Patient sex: M
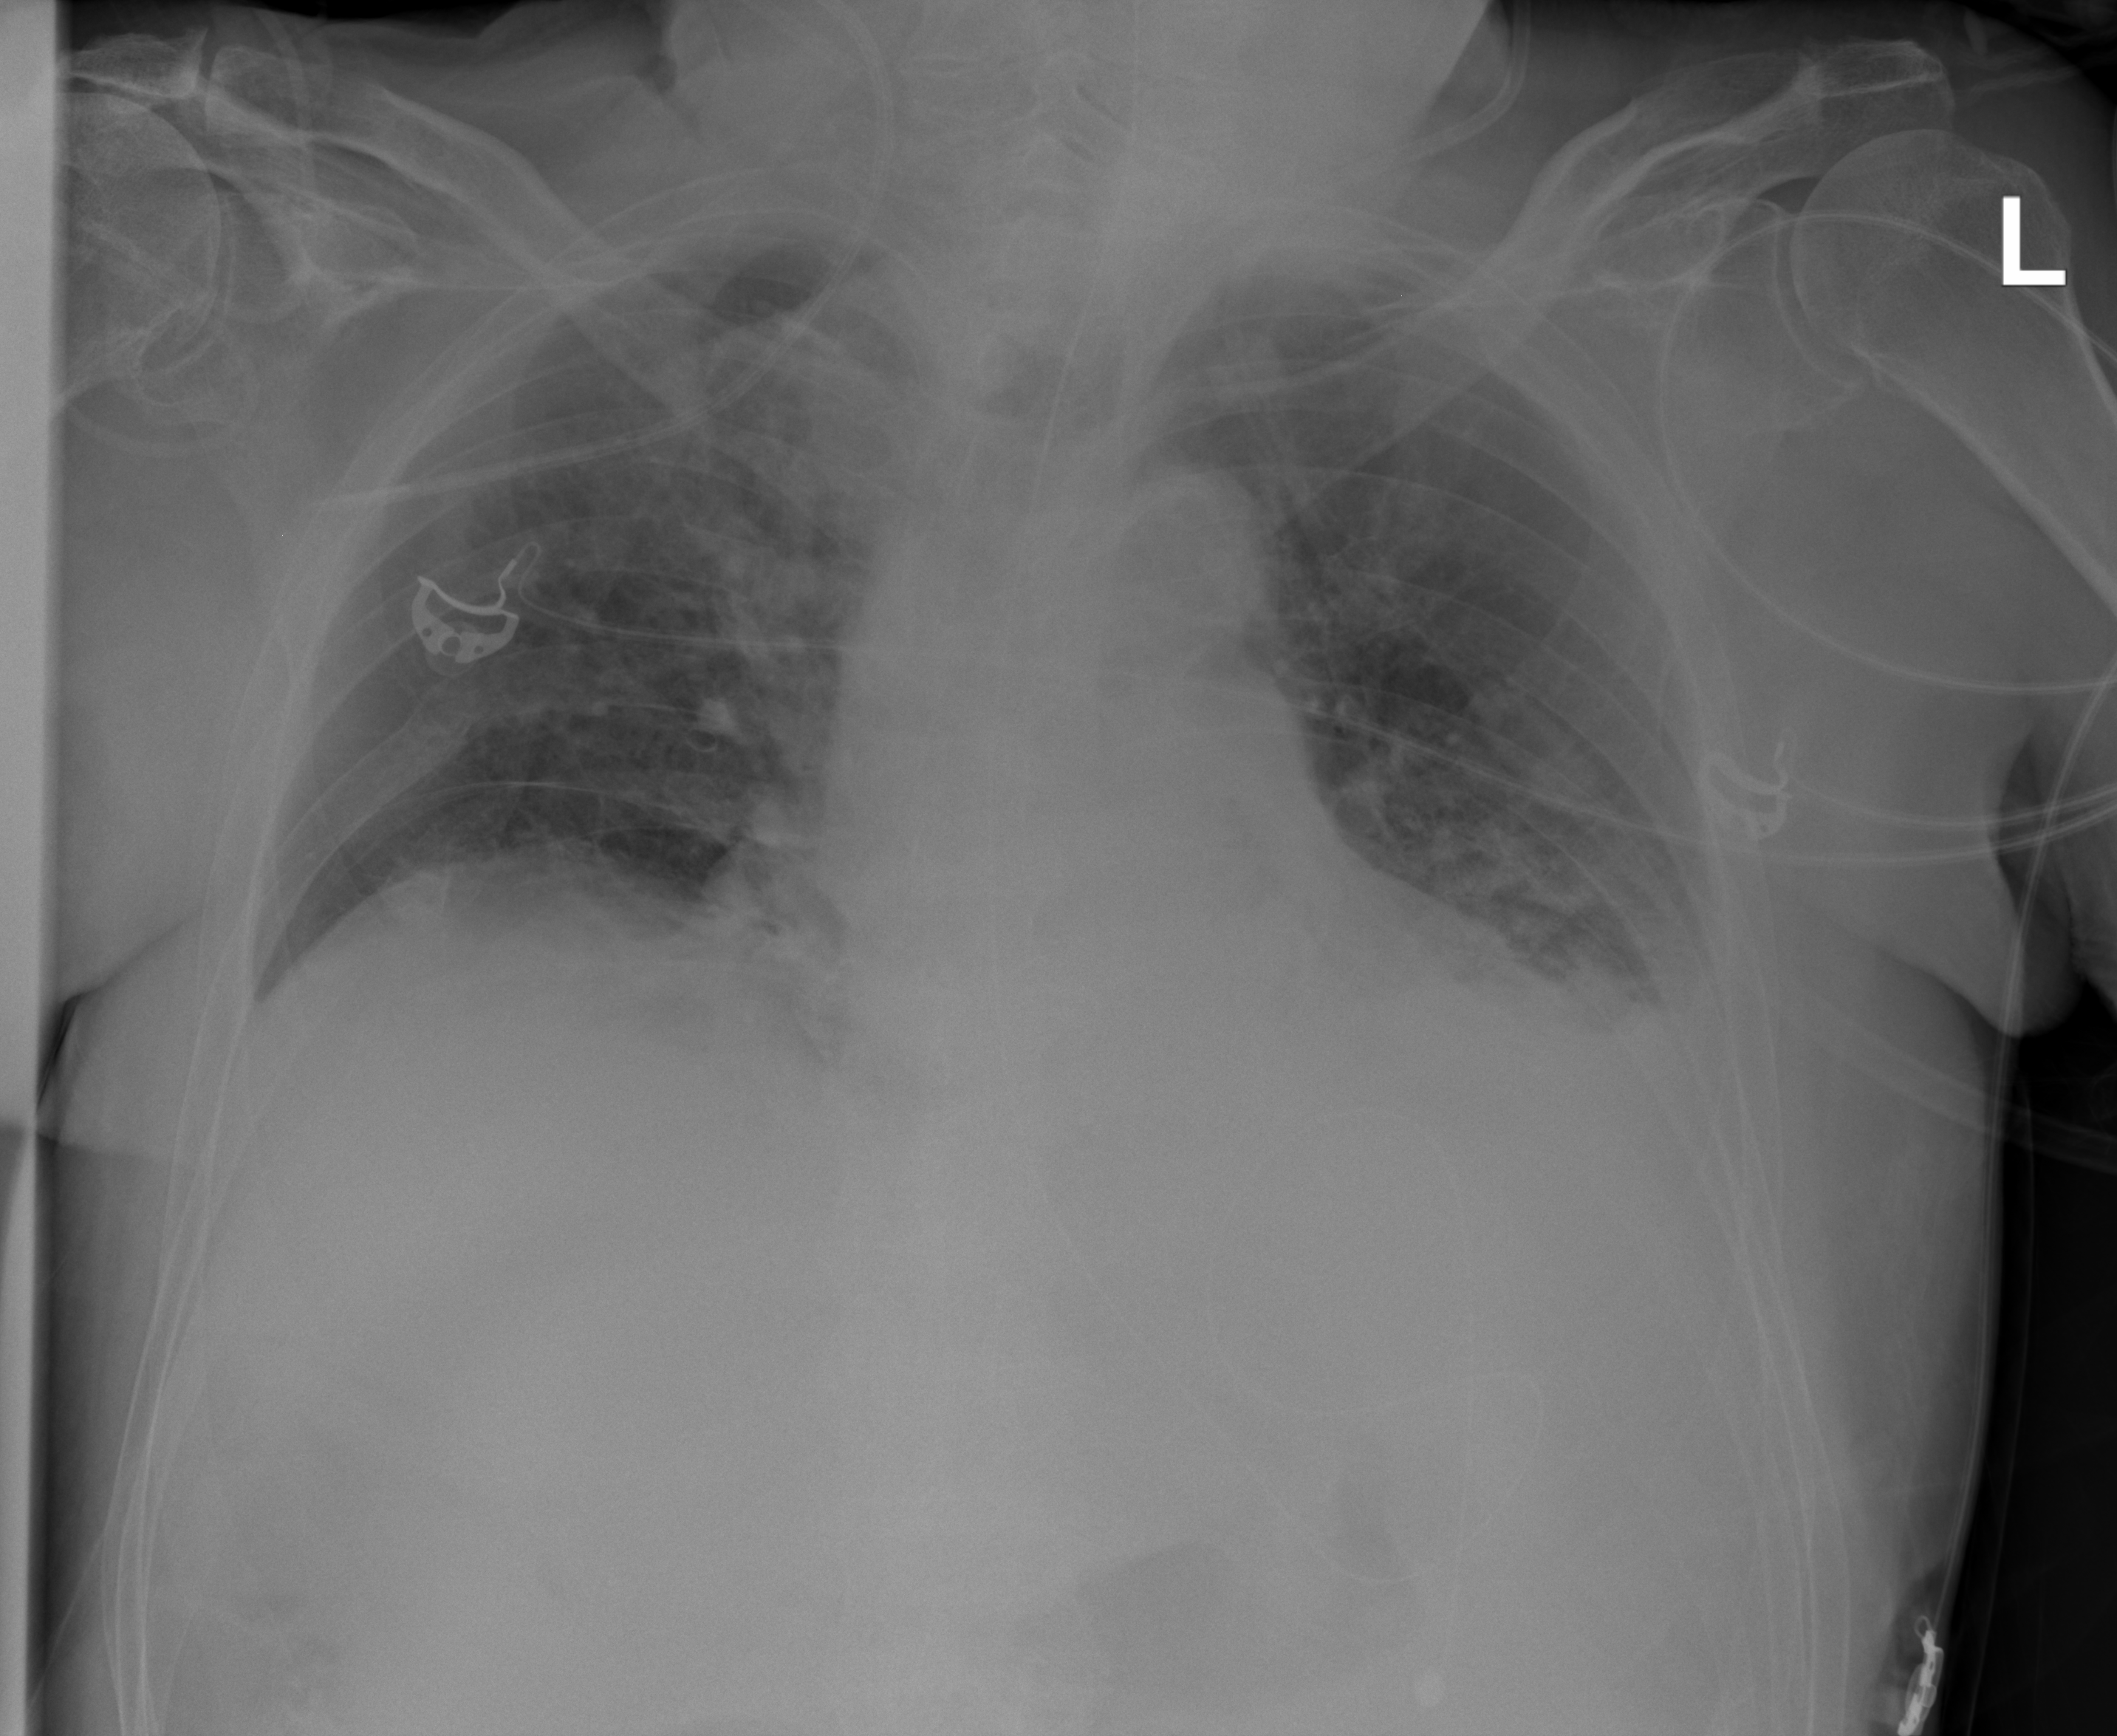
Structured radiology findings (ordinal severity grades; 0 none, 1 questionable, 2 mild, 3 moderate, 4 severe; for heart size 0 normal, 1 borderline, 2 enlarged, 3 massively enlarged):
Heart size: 1
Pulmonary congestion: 0
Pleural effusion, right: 0
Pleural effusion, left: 2
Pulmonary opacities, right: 0
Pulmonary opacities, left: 1
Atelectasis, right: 2
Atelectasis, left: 2